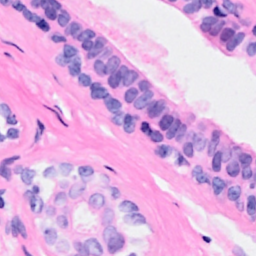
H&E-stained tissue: Breast